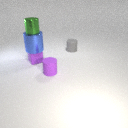
small gray rubber cylinder behind small purple rubber cube